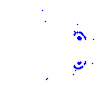
Particle: pion